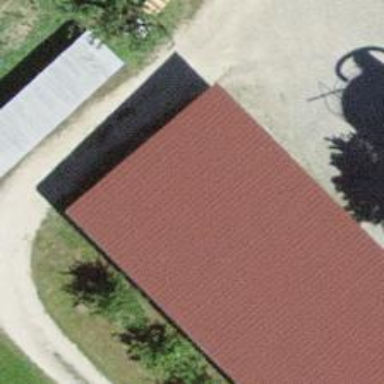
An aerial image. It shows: Rural barn.